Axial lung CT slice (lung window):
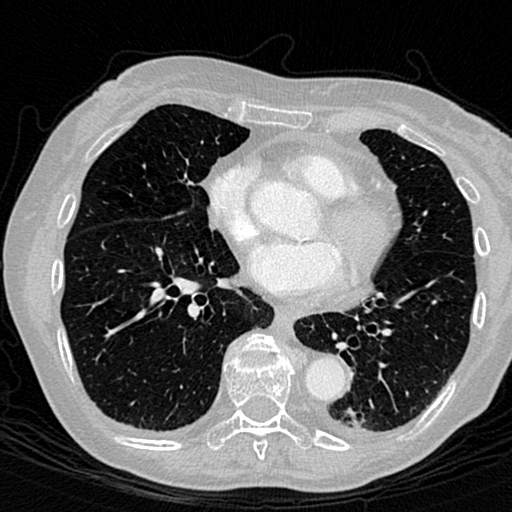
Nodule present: no